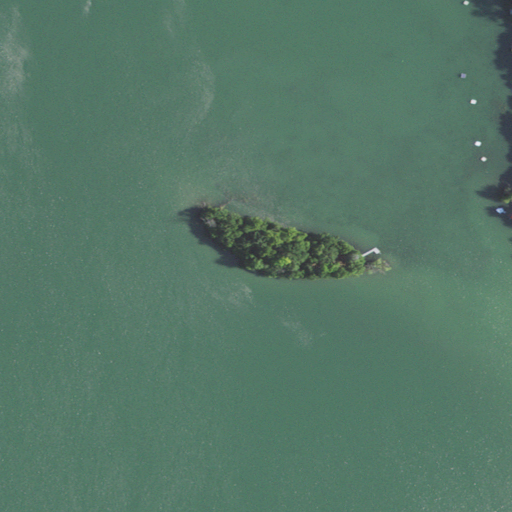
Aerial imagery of island in Wisconsin named Fairy Island containing only open water